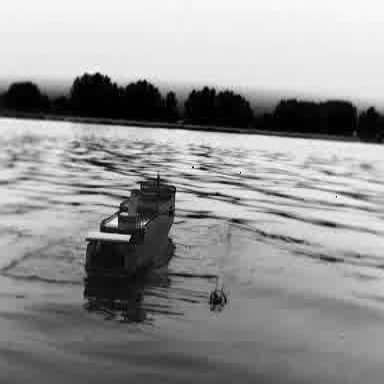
There is a container_ship in the infrared image.